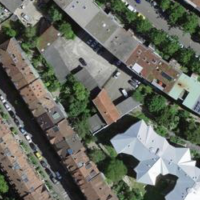
EUNIS habitat code: 54
Species observed at this site:
Laurus nobilis